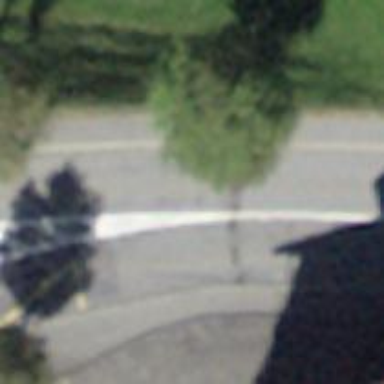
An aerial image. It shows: Asphalt road with sidewalks on both sides. The road is classified as primary highway.